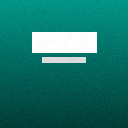
Screen state: on